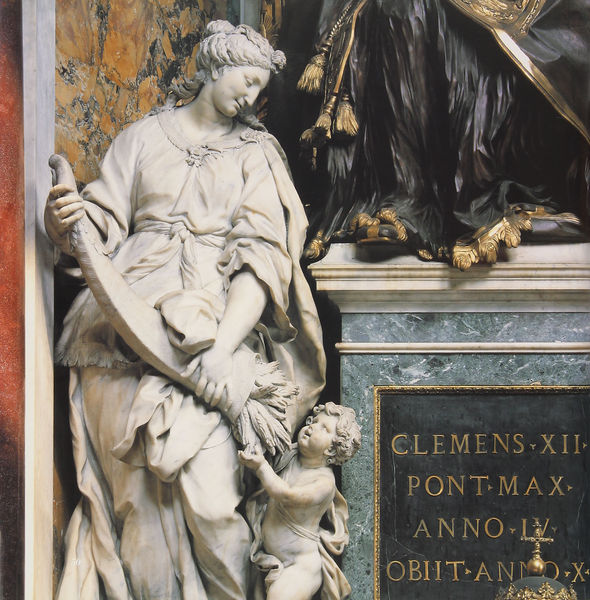
Titel: Monument des Clemente XII Corsini
Künstler: Giovan Battista Maini
Standort: Rom, S. Giovanni in Laterano (EU - I - Latium)
Schlagwörter: umhang, frau, kleid, marmor, schwarz, weiss, sockel, stein, tragen, füllhorn, horn, kirche, figur, gewand, gold, mantel, kind, krone, engel, mais, putte, putto, skulptur, statue, lächeln, schrift, figuren, papst, inschrift, kordel, quaste, hochsteckfrisur, marmoriert, religion, denkmal, personifikation, göttin, altar, rom, skulpturen, grab, ähren, quasten, grabmal, pont, bildhauer, max, petersdom, latein, grabmahl, kiche, grablege, caritas, anno, herabschauen, clemens, pabst, xii, papstgrab, clemens xii, papstkirche